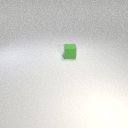
small green rubber cube